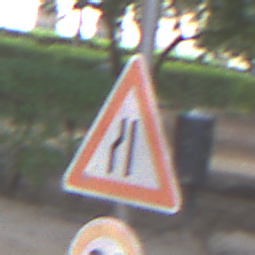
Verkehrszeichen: EinseitigVerengteFahrbahnLinks
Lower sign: Geschwindigkeit80
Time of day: MorningAfternoon
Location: Outdoor (Suburban)
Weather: PartlyCloudy
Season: NotSpecified
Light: Natural